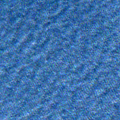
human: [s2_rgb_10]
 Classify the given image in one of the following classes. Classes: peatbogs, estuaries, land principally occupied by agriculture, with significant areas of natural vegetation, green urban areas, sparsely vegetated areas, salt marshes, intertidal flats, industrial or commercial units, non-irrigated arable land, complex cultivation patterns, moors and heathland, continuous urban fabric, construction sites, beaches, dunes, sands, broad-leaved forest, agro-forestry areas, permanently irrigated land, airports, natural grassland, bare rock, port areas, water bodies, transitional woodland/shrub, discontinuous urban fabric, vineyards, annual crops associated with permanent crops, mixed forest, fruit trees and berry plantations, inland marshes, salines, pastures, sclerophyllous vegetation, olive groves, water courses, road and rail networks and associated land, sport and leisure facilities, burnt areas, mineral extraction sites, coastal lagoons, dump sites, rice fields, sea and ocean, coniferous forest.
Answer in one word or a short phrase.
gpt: sea and ocean